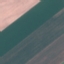
Label: AnnualCrop